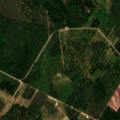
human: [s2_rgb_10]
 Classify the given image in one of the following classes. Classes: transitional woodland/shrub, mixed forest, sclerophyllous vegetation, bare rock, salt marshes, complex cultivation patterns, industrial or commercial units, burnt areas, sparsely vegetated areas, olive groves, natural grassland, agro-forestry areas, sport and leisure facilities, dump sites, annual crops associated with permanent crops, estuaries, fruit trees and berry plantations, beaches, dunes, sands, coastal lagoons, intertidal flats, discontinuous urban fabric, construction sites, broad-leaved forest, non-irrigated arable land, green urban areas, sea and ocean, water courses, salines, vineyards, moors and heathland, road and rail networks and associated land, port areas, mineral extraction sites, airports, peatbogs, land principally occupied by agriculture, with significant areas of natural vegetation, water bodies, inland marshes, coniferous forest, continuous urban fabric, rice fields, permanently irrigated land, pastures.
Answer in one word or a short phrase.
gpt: coniferous forest, mixed forest, transitional woodland/shrub